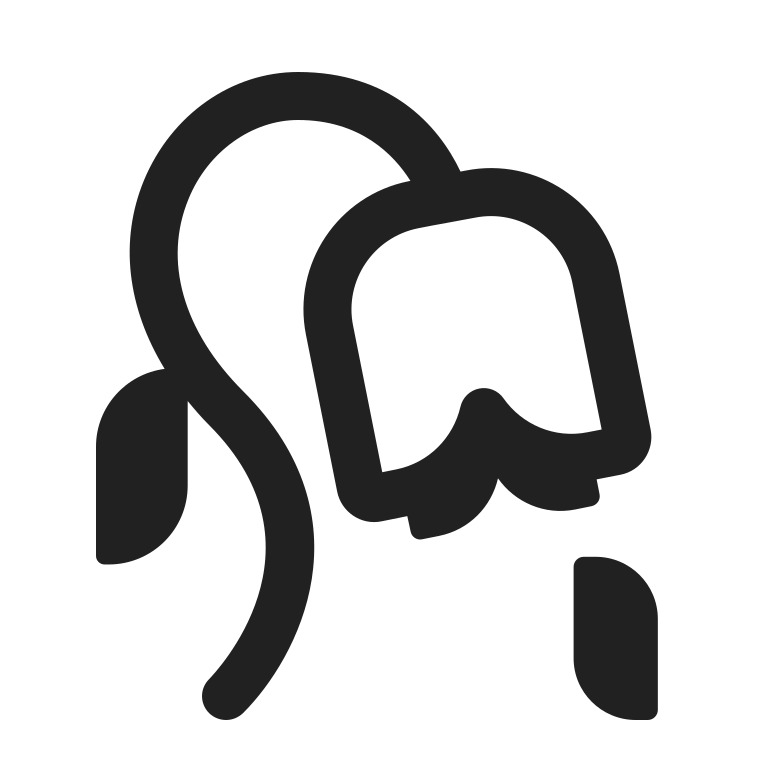
wilted flower high contrast